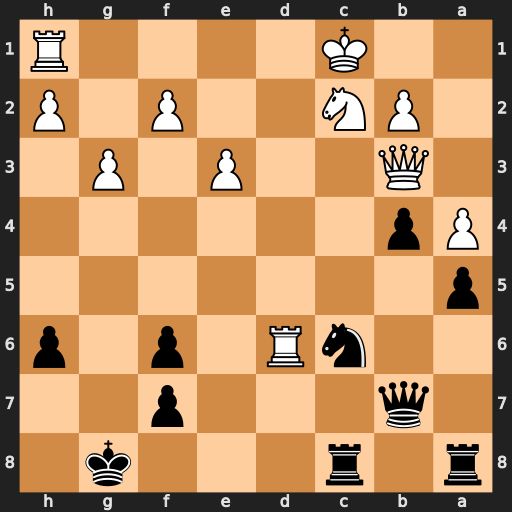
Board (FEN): r1r3k1/1q3p2/2nR1p1p/p7/Pp6/1Q2P1P1/1PN2P1P/2K4R
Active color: b
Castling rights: -
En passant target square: -
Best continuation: Nd4 Rxd4 Qxh1+